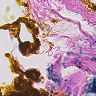
Metastatic tissue present: no